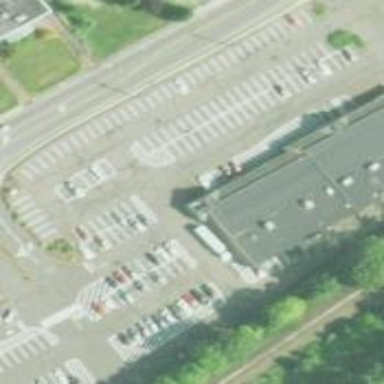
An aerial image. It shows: Parking area with asphalt surface.